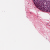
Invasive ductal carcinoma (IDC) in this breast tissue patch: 0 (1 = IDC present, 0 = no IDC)